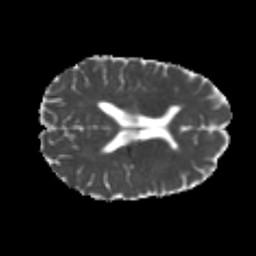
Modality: MD
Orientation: axial
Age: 25
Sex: female
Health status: healthy
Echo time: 0.074 s